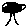
Label: tree